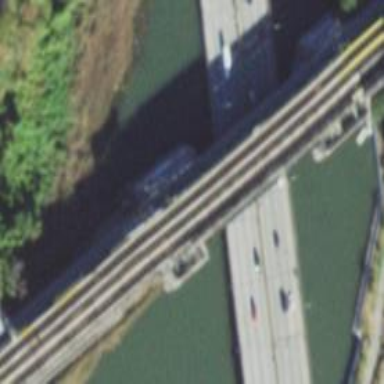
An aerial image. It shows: Bridge with beam structure.